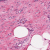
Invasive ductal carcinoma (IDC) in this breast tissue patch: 0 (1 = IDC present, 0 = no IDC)